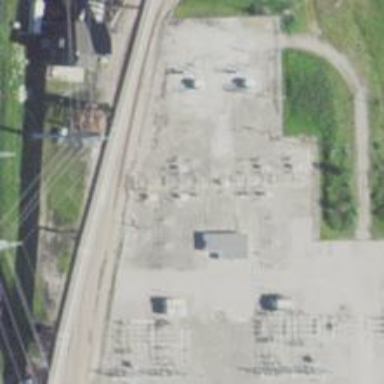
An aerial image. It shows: Fence surrounds transmission level power substation.